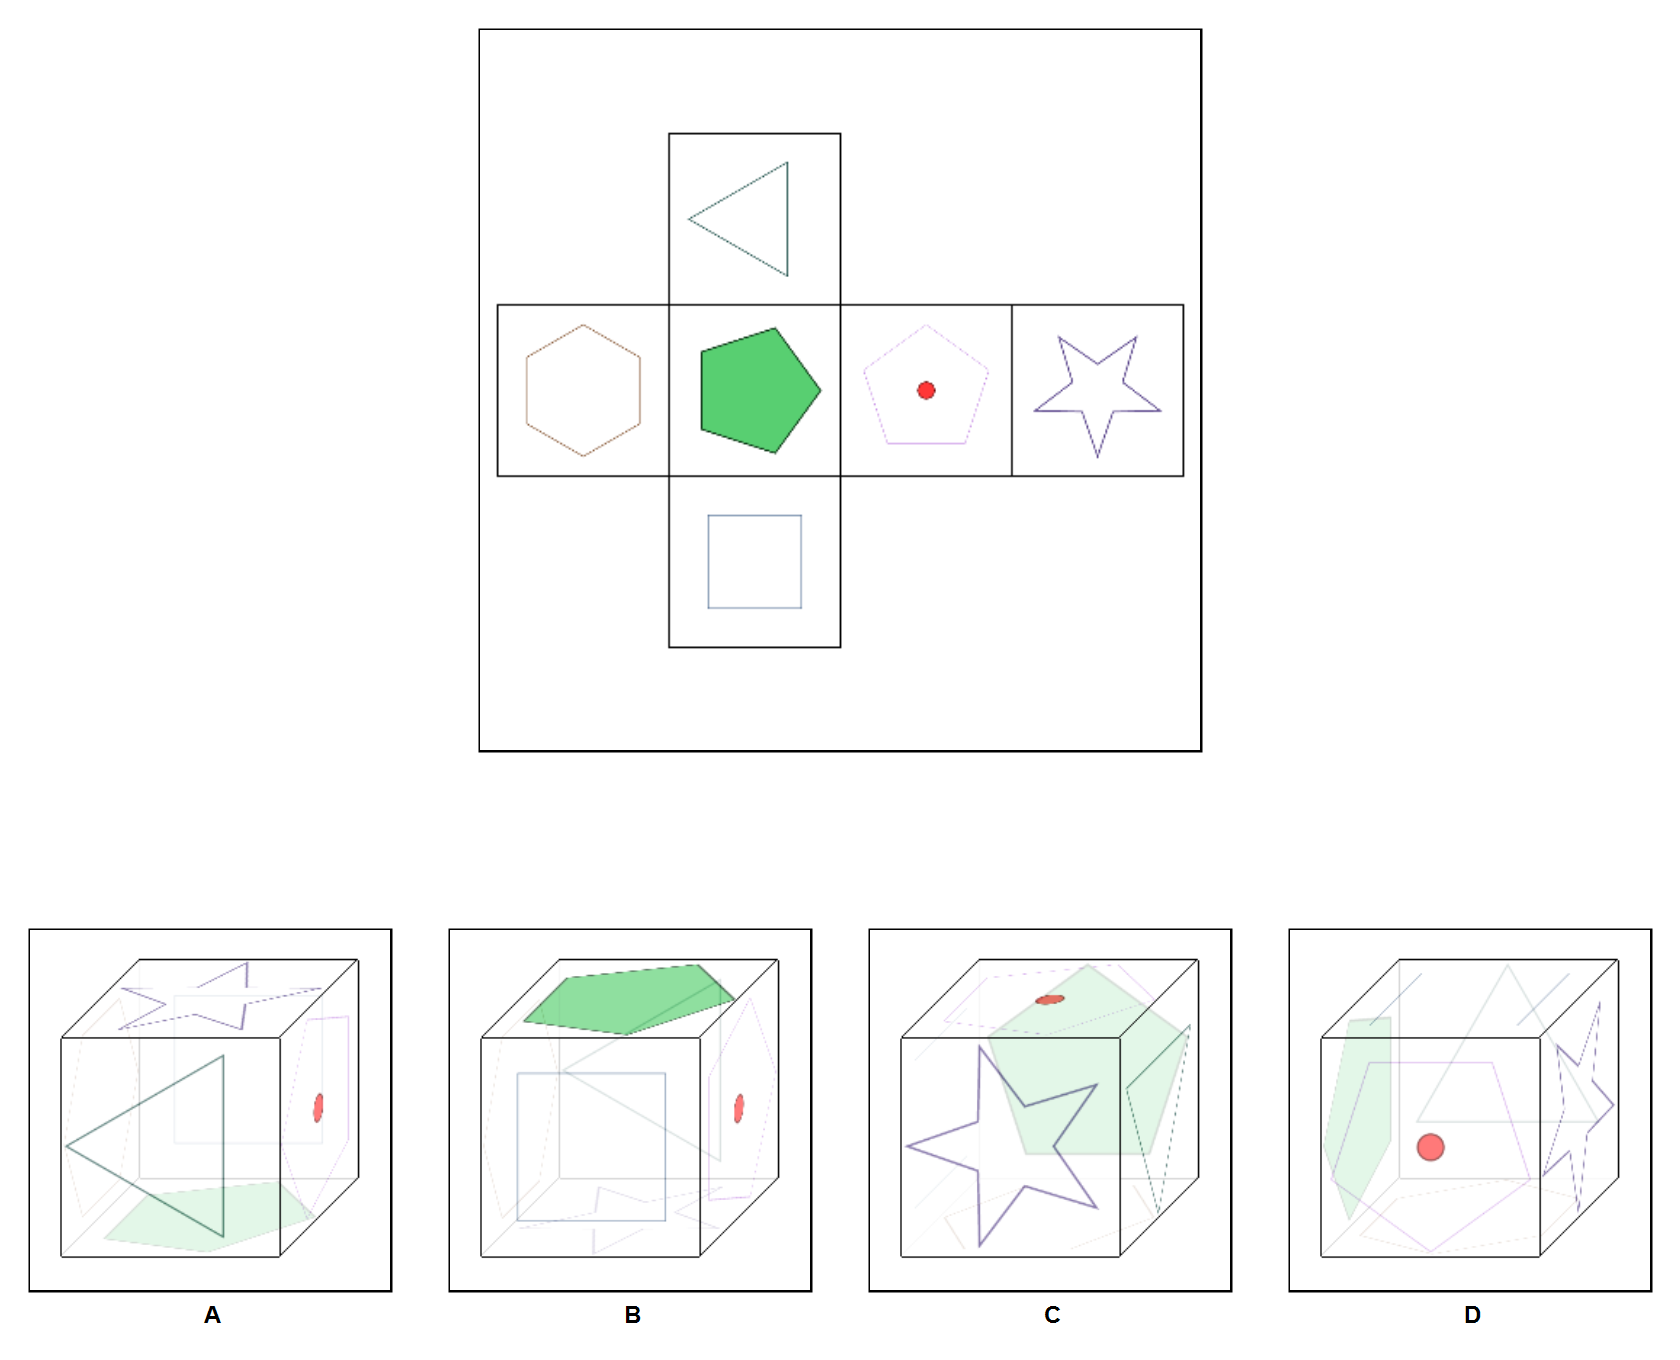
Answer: D